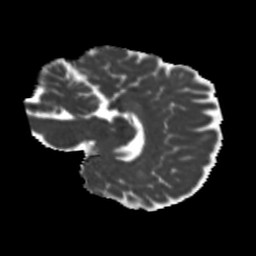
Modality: MD
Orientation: sagittal
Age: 39
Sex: female
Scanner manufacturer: siemens
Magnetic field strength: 3 T
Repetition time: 5.25 s
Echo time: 0.08 s